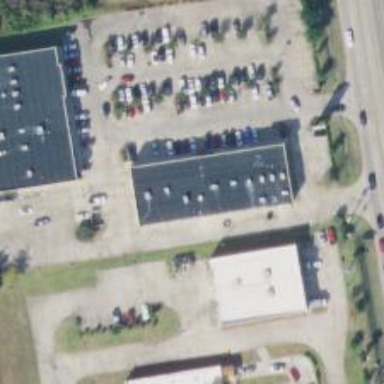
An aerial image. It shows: Car rental service.